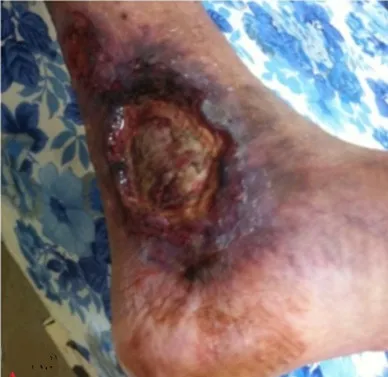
Extensive necrotic ulcer of the ankle region.
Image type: medical_photograph (skin_photograph)